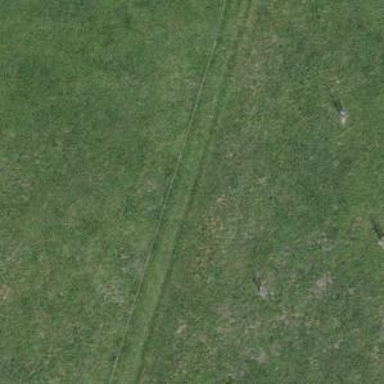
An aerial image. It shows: Path covered with grass.